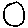
Label: circle